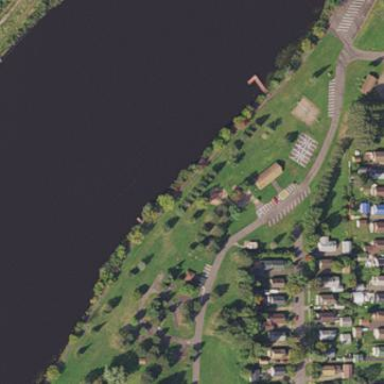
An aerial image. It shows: Lovely park for leisure and relaxation.